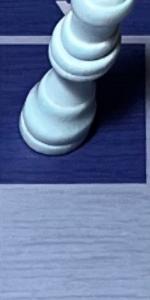
Label: Empty